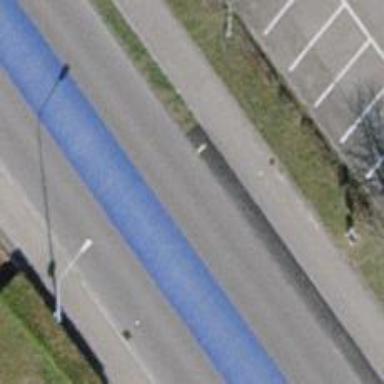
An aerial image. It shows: Primary road with asphalt surface and designated cycle lane.